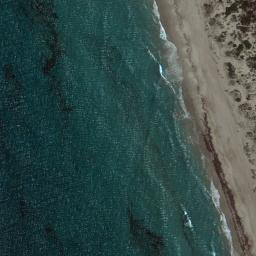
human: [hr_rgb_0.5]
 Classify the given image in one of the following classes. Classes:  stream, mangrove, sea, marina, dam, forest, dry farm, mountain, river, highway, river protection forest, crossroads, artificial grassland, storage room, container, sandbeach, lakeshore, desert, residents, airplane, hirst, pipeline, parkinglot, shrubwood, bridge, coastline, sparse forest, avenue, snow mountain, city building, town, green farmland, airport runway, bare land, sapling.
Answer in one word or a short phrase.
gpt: coastline